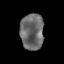
Tissue: prostate
Cell type: T cells
Senescence score: 0.2956
Nuclear area (px): 826
Mean DAPI intensity: 106.581